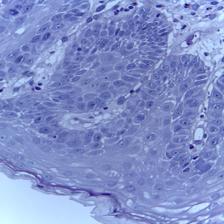
Diagnosis: Normal